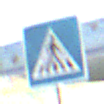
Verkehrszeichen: FussgaengerueberwegLinks
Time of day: SunriseSunset
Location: Outdoor (Special)
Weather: Clear
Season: NotSpecified
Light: Natural